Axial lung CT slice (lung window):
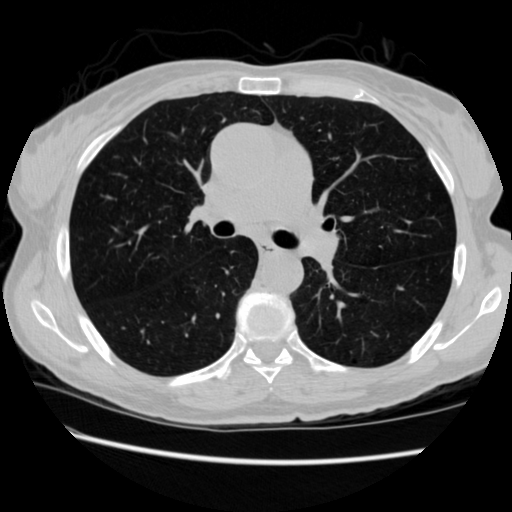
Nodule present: no